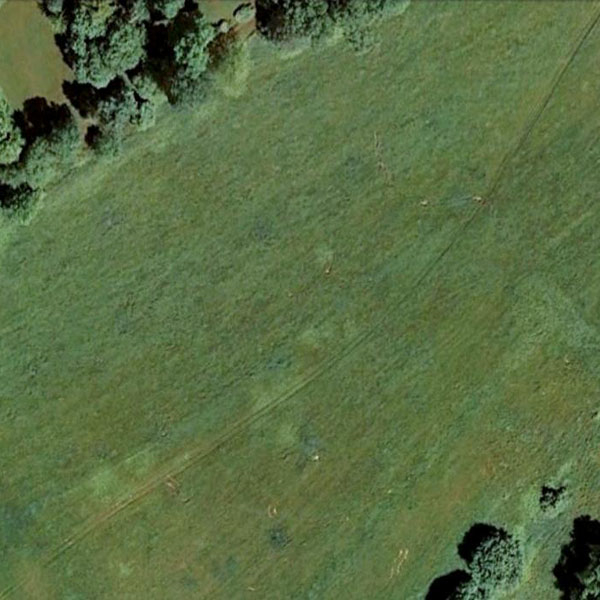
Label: Meadow